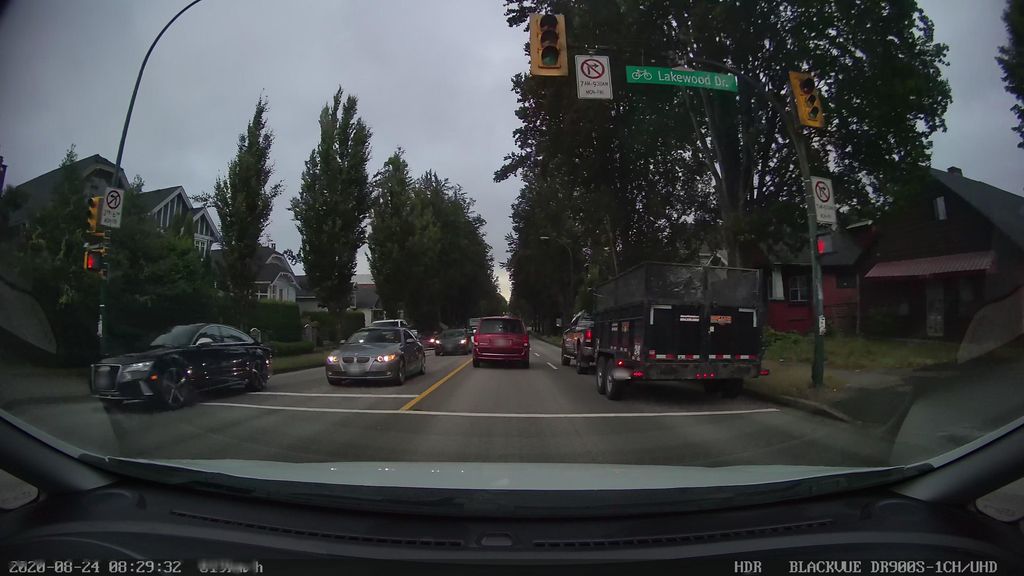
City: vancouver